Question: I'm trying to install some Visual Studio dlls on the guest machine with Inno Setup. Here is the '[Files]' section of my script:
'''
[Files]
Source: ...
...
Source: "C:\Windows\System32\msvcp140.dll"; DestDir: "{app}"
Source: "C:\Windows\System32cruntime140.dll"; DestDir: "{app}"
Source: "C:\Windows\System32cruntime140_1.dll"; DestDir: "{app}"
'''
It gives me an error in the last line, saying that it can't find the source file, although it is there. Does it have something to do with the '_' having a special effect with Inno Setup?

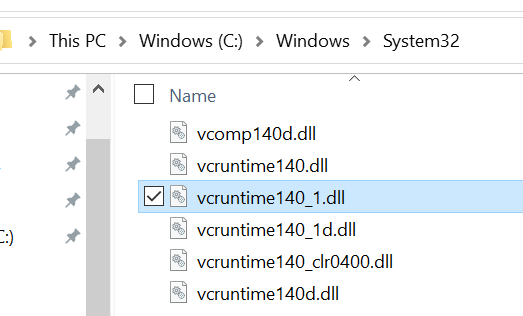
Answer: On my 64-bit system, the 'vcruntime140_1.dll' is in the real 64-bit 'C:\Windows\System32'. Inno Setup compiler is a 32-bit application. Due to <URL>, when a 32-bit application tries to access the 'C:\Windows\System32', it gets redirected to 'C:\Windows\SysWOW64', where 32-bit system files are. There's no 'vcruntime140_1.dll'.
This also shows you the weakness of your approach, as others have commented. You likely didn't even realize that there are multiple versions of the DLL. If you use the official <URL>, it will take care of installing the right versions to the right locations. While you would not. You should not mess with 'System32' folder.
Some examples:
- <URL>